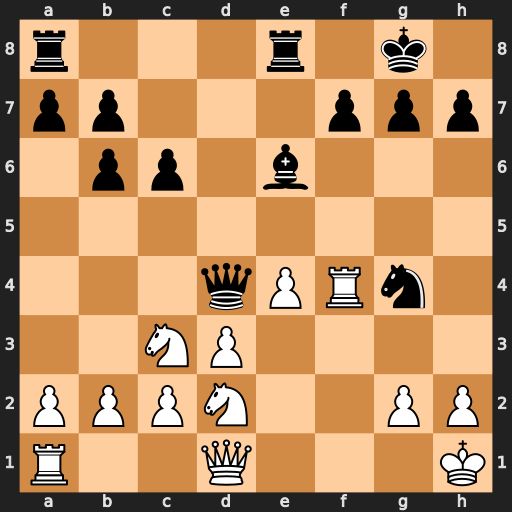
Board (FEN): r3r1k1/pp3ppp/1pp1b3/8/3qPRn1/2NP4/PPPN2PP/R2Q3K
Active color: w
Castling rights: -
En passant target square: -
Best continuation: Rxg4 Bxg4 Qxg4